Question: I have set the Document of a DocumentViewer control and the XPS document has 5 pages. I can only see the first page and I cannot scroll down through the pages using the mouse scroll or the vertical scrollbar. I can however use the page down/up keys to navigate the pages.
Any ideas what I can do to get the full page scrolling functionality working.

EDIT: if I resize the window to be much smaller, the scroll bar enables, but I can only scroll for a small portion of the page.
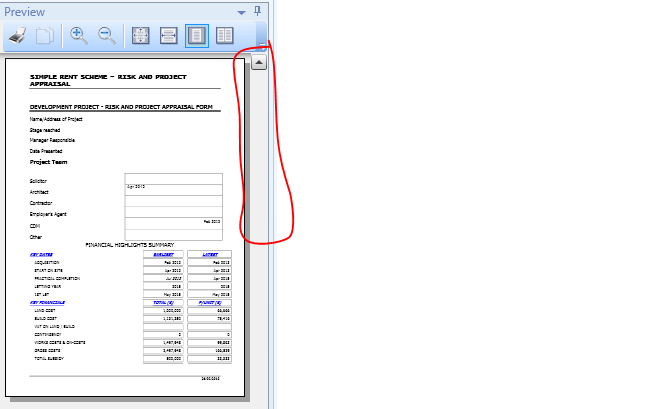
Answer: I just made a test and the scrollbars work perfectly. The code I used is:
XAML:
'''
<Window x:Class="WpfApplication1.MainWindow"
xmlns="http://schemas.microsoft.com/winfx/2006/xaml/presentation"
xmlns:x="http://schemas.microsoft.com/winfx/2006/xaml"
Title="MainWindow" Height="350" Width="525">
<Grid>
<DocumentViewer x:Name="documentViewer"/>
</Grid>
'''
Code-Behind:
'''
public partial class MainWindow : Window
{
public MainWindow()
{
InitializeComponent();
XpsDocument document = new XpsDocument("Sample.xps", FileAccess.Read);
this.documentViewer.Document = document.GetFixedDocumentSequence();
document.Close();
}
}
'''